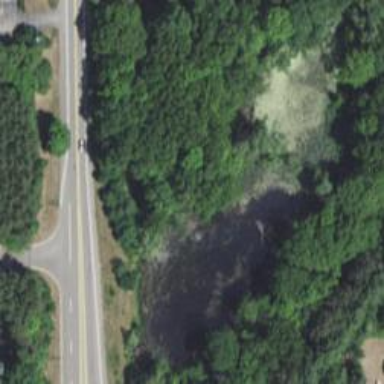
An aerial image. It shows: Serene pond surrounded by nature.